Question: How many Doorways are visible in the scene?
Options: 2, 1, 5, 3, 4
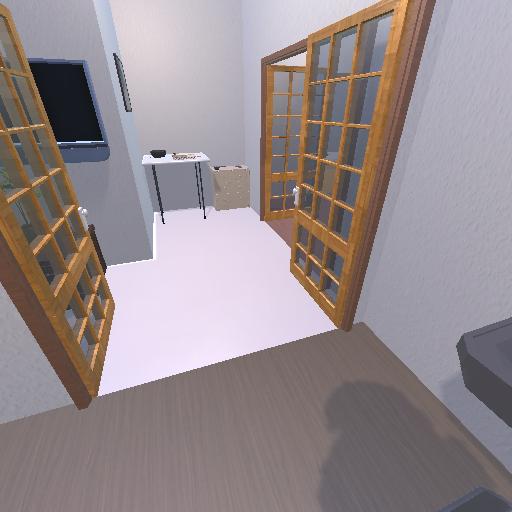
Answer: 2